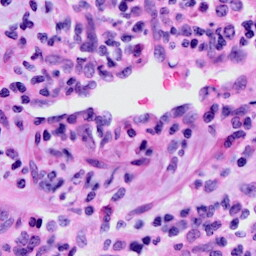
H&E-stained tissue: Cervix